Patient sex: M
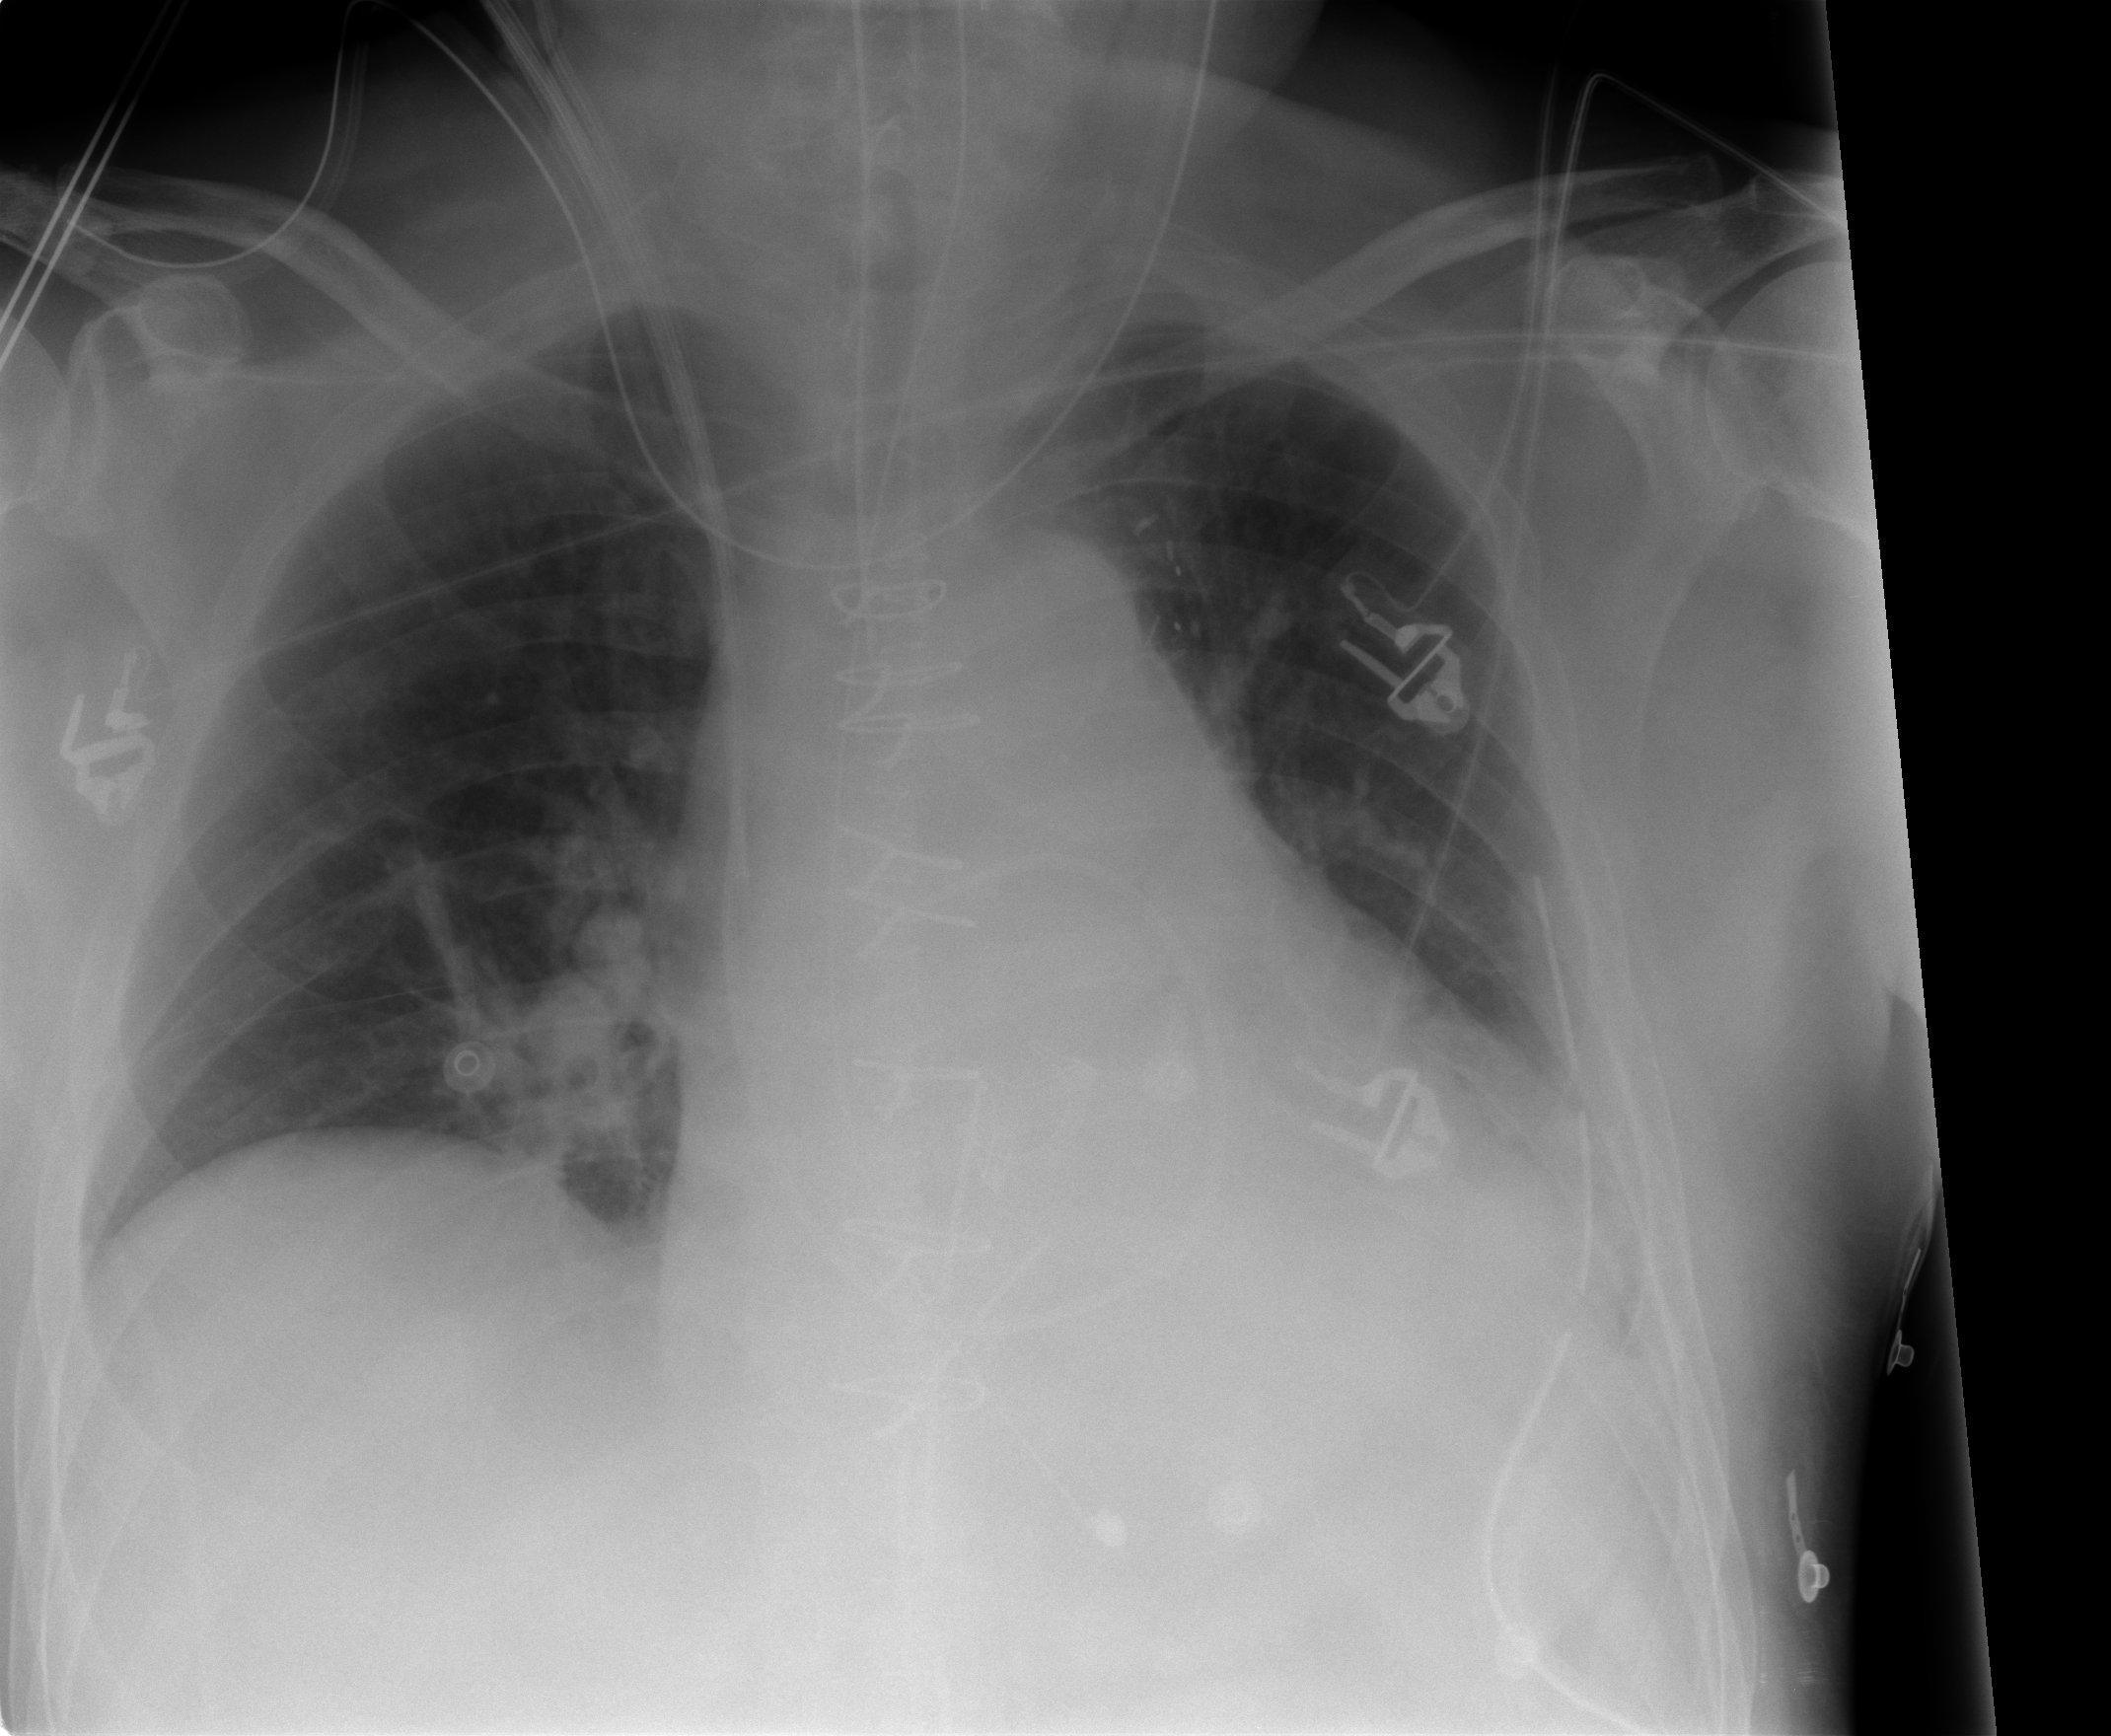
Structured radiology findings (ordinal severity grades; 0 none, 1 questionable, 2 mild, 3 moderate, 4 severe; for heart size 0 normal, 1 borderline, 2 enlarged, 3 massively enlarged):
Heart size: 2
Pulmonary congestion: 0
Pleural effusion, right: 0
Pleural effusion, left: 0
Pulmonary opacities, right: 0
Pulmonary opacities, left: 0
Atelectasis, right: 2
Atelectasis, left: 2